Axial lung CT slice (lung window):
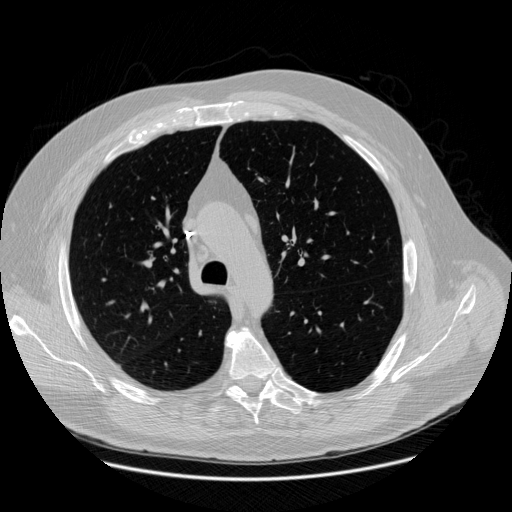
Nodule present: no